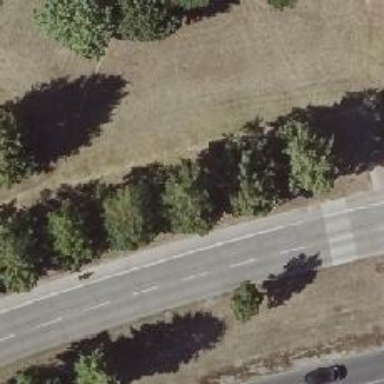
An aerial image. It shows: Avenue lined with broadleaved deciduous trees.